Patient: sex M, age 28
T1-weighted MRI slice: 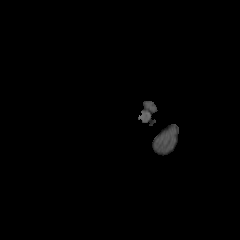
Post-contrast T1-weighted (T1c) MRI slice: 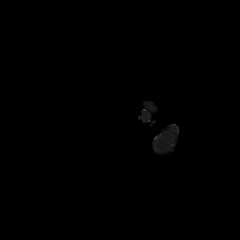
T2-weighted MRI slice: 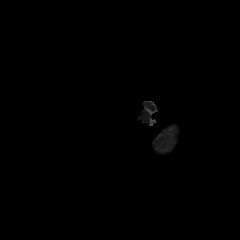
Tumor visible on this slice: no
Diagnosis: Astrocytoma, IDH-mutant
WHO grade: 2